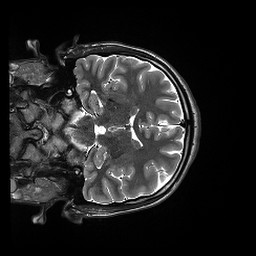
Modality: T2w
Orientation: coronal
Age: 19
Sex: male
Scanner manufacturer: siemens
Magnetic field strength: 3 T
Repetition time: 13.52 s
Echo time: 0.088 s